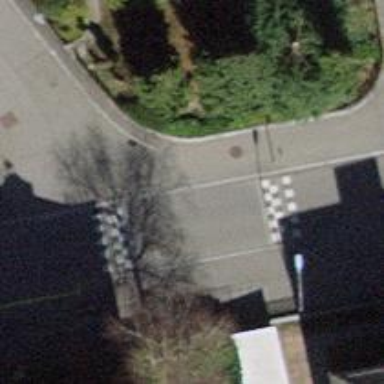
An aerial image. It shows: Traffic calming table.